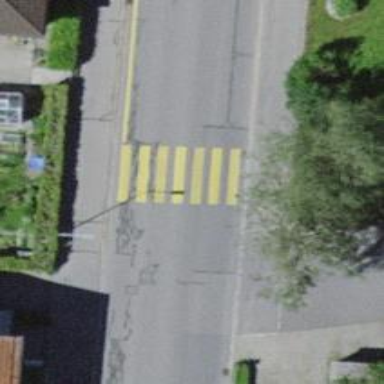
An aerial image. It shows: Uncontrolled crossing on the road.